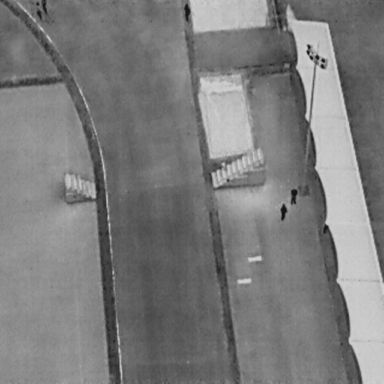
There are five People in the infrared image.